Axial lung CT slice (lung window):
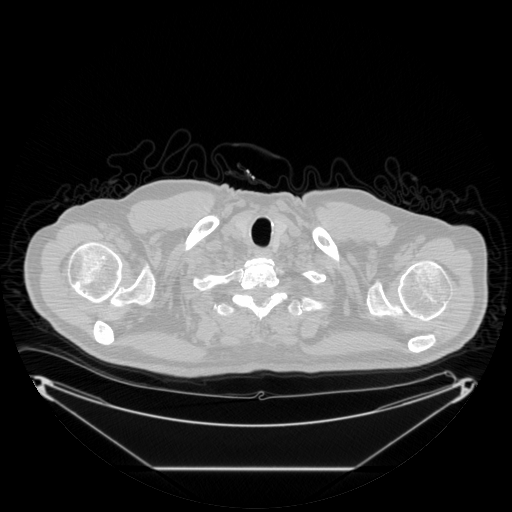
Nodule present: no